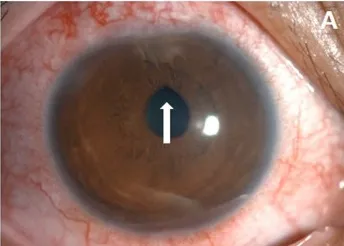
Clinical characteristics of a patient with iris incarceration (patient 10 in Supplemental Table 1). (A) Slit-lamp examination showed a pear-shaped pupil (white arrow).
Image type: ophthalmic_imaging (slit_lamp_photograph)